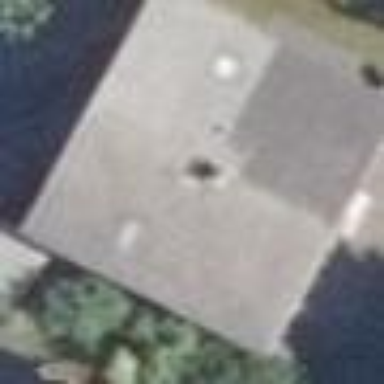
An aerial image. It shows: Detached building.